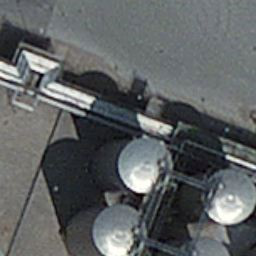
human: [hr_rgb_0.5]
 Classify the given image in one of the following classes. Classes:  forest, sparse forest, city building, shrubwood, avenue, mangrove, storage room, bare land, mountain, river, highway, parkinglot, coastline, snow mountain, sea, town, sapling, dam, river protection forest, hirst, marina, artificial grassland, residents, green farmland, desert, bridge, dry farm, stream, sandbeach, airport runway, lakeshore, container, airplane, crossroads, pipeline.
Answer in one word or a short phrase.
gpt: storage room